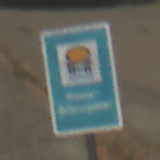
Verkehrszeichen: Wasserschutzgebiet
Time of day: MorningAfternoon
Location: Outdoor (Nature)
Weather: PartlyCloudy
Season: NotSpecified
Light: Natural